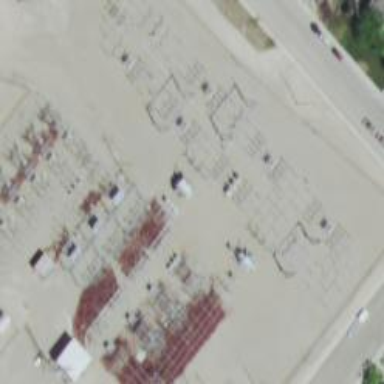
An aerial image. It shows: Switch for power supply.